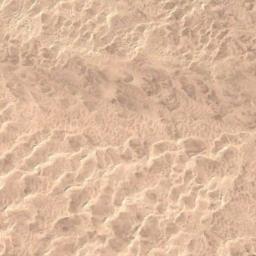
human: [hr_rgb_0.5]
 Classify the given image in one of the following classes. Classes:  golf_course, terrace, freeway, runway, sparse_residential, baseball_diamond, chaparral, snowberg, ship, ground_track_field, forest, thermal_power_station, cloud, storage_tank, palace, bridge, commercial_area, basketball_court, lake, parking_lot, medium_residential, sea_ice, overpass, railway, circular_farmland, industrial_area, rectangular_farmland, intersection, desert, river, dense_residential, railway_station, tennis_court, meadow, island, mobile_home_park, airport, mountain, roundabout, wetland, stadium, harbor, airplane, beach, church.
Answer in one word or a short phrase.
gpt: desert